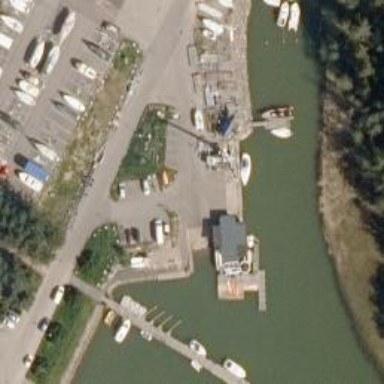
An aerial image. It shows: Slipway on leisure land.